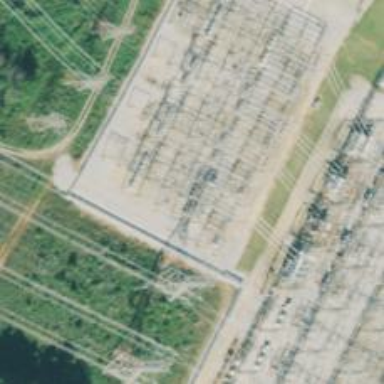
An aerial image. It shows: Switch used for power control.